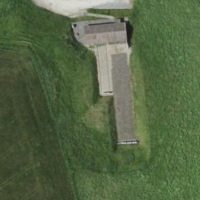
EUNIS habitat code: 52
Species observed at this site:
Pernis apivorus
Capreolus capreolus